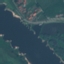
Land use / land cover class: River